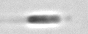
Label: flagellate_morphotype3